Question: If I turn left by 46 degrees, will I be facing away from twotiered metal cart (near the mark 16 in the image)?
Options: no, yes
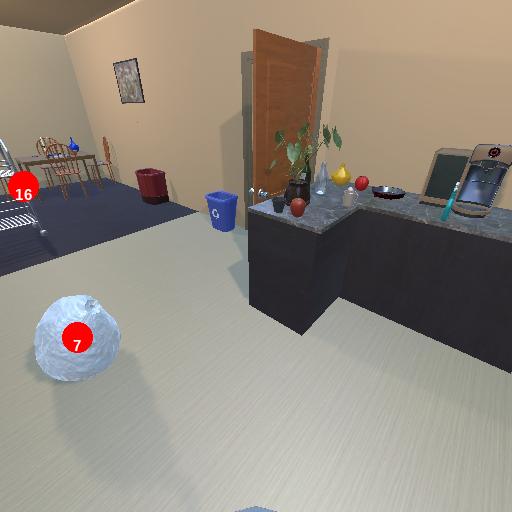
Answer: no